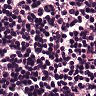
Metastatic tissue present: no